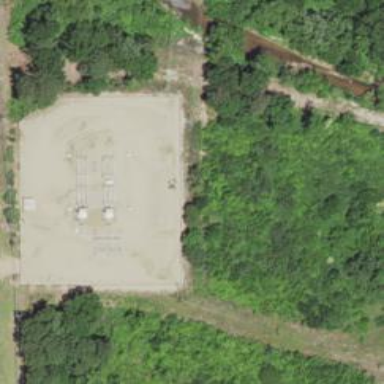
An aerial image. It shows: Distribution level power substation enclosed by fence.